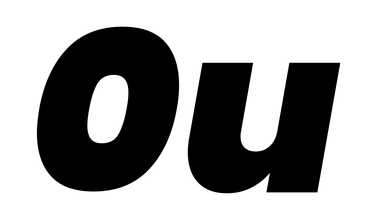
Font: Poppins-BlackItalic